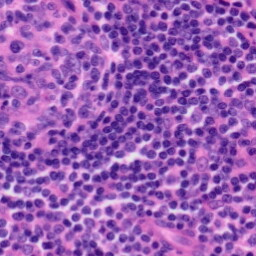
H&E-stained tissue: Tonsil